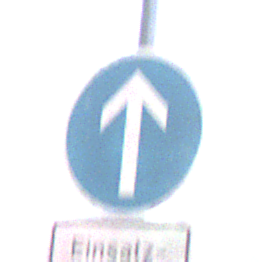
Verkehrszeichen: VorgeschriebeneFahrtrichtungGeradeaus
Zusatzzeichen unten: BesondereFahrzeugeUndTransportgueter3
Umgebung: Outdoor, Nature
Tageszeit: Midday
Wetter: PartlyCloudy
Licht: Natural
Jahreszeit: NotSpecified
Kontrast: HighContrast